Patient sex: F
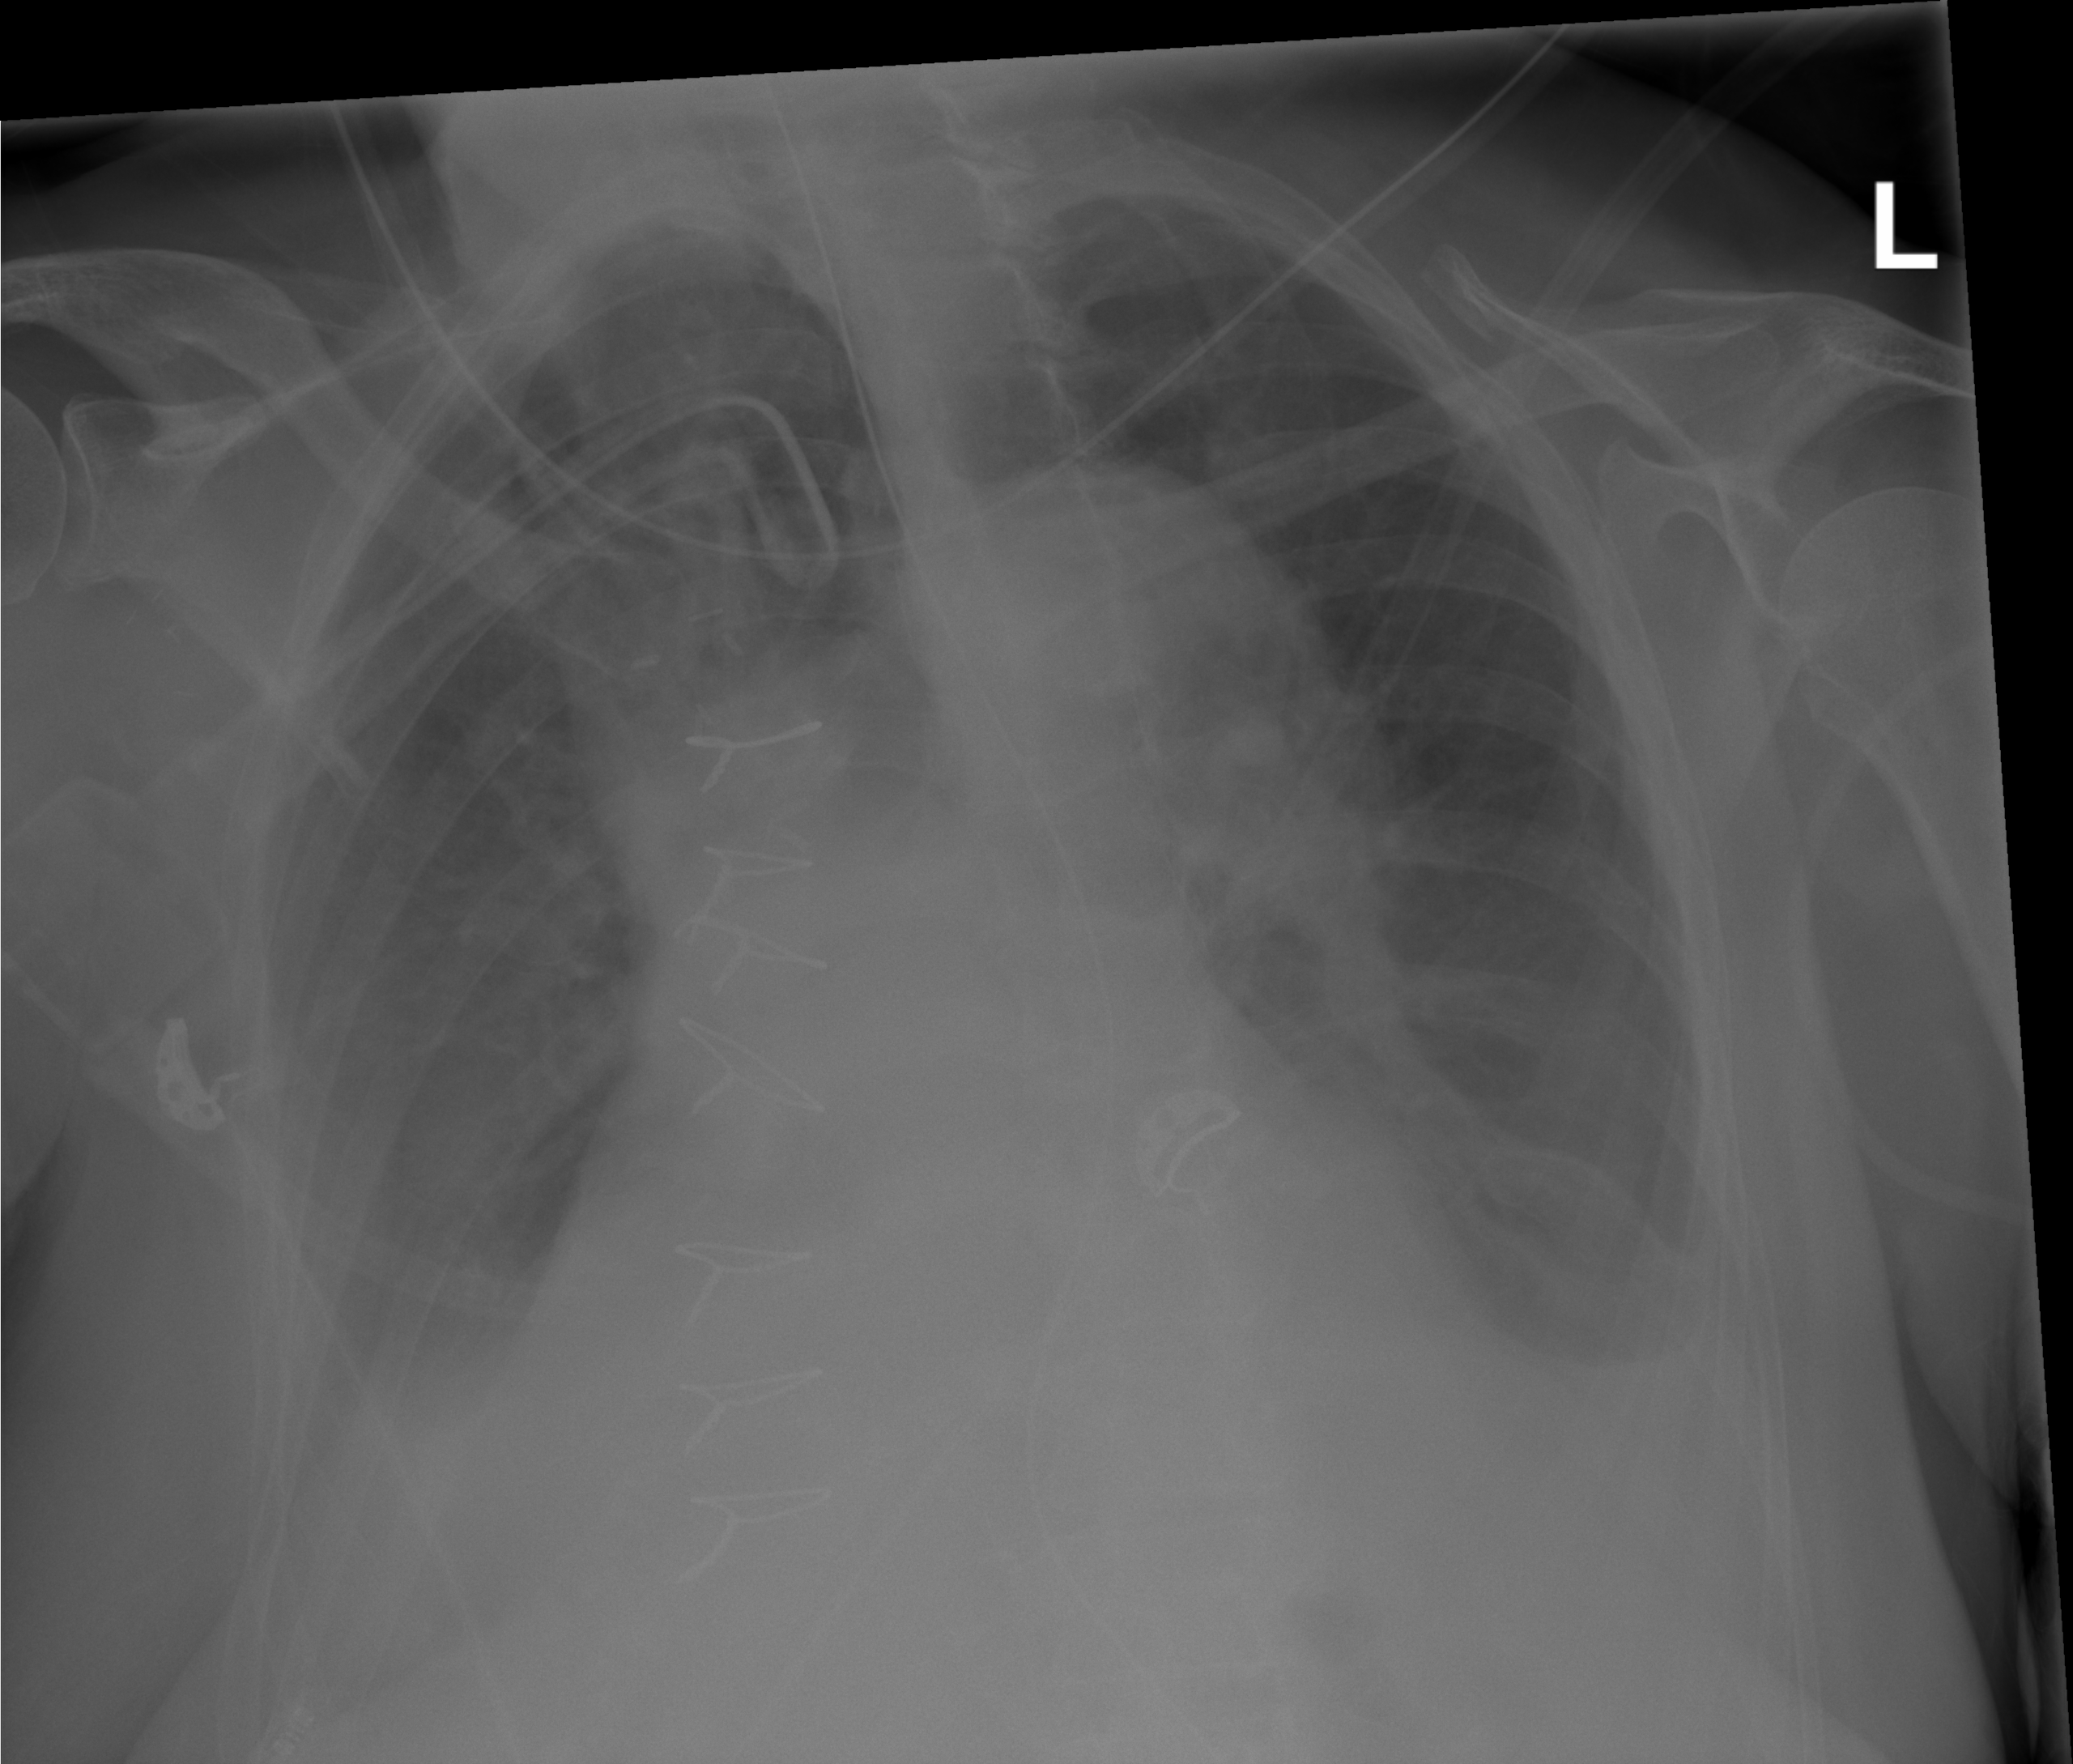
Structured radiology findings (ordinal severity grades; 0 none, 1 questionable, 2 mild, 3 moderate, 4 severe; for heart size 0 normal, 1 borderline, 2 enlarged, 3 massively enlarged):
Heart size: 2
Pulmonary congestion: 2
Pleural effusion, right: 2
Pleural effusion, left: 2
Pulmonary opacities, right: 0
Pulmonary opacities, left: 0
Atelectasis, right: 2
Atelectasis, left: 2